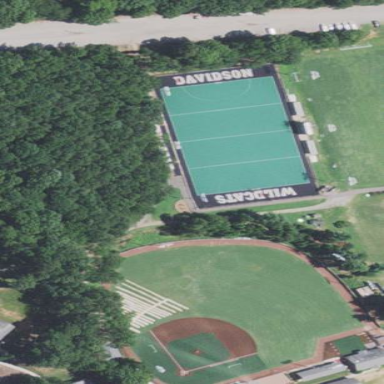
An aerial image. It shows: Field hockey pitch with artificial turf surface for leisure land.